Question: I'm trying to make the ScrollBar for the ScrollViewer to be always visible so it doesn't only appear when I try to scroll the text view and so the user knows that there is someting more to see.
At first, for some reason, I thought that I just have to change the color which needed brush overriding, but in reality, the ScrollBar is fading in and fading out, so either the ScrollViewer's or ScrollBar's template needs to be changed.
I found the ScrollViewer's template which I have just placed in the App.Resources section, but I don't know how to edit it so the ScrollBar is just visible all the time:
'''
<Style TargetType="ScrollViewer">
<Setter Property="HorizontalScrollMode" Value="Enabled" />
<Setter Property="VerticalScrollMode" Value="Enabled" />
<Setter Property="IsHorizontalRailEnabled" Value="True" />
<Setter Property="IsVerticalRailEnabled" Value="True" />
<Setter Property="IsTabStop" Value="False" />
<Setter Property="ZoomMode" Value="Enabled" />
<Setter Property="HorizontalContentAlignment" Value="Left"/>
<Setter Property="VerticalContentAlignment" Value="Top"/>
<Setter Property="VerticalScrollBarVisibility" Value="Visible"/>
<Setter Property="Padding" Value="0"/>
<Setter Property="BorderThickness" Value="0"/>
<Setter Property="BorderBrush" Value="Transparent"/>
<Setter Property="Background" Value="Transparent"/>
<Setter Property="Template">
<Setter.Value>
<ControlTemplate TargetType="ScrollViewer">
<Border BorderBrush="{TemplateBinding BorderBrush}" BorderThickness="{TemplateBinding BorderThickness}">
<VisualStateManager.VisualStateGroups>
<VisualStateGroup x:Name="ScrollingIndicatorStates">
<VisualStateGroup.Transitions>
<VisualTransition From="MouseIndicator" To="NoIndicator">
<Storyboard>
<FadeOutThemeAnimation TargetName="ScrollBarSeparator" BeginTime="0:0:3" />
<ObjectAnimationUsingKeyFrames Storyboard.TargetName="VerticalScrollBar"
Storyboard.TargetProperty="IndicatorMode">
<DiscreteObjectKeyFrame KeyTime="0:0:3">
<DiscreteObjectKeyFrame.Value>
<ScrollingIndicatorMode>None</ScrollingIndicatorMode>
</DiscreteObjectKeyFrame.Value>
</DiscreteObjectKeyFrame>
</ObjectAnimationUsingKeyFrames>
<ObjectAnimationUsingKeyFrames Storyboard.TargetName="HorizontalScrollBar"
Storyboard.TargetProperty="IndicatorMode">
<DiscreteObjectKeyFrame KeyTime="0:0:3">
<DiscreteObjectKeyFrame.Value>
<ScrollingIndicatorMode>None</ScrollingIndicatorMode>
</DiscreteObjectKeyFrame.Value>
</DiscreteObjectKeyFrame>
</ObjectAnimationUsingKeyFrames>
</Storyboard>
</VisualTransition>
<VisualTransition From="TouchIndicator" To="NoIndicator">
<Storyboard>
<FadeOutThemeAnimation TargetName="ScrollBarSeparator" />
<ObjectAnimationUsingKeyFrames Storyboard.TargetName="VerticalScrollBar"
Storyboard.TargetProperty="IndicatorMode">
<DiscreteObjectKeyFrame KeyTime="0:0:0.5">
<DiscreteObjectKeyFrame.Value>
<ScrollingIndicatorMode>None</ScrollingIndicatorMode>
</DiscreteObjectKeyFrame.Value>
</DiscreteObjectKeyFrame>
</ObjectAnimationUsingKeyFrames>
<ObjectAnimationUsingKeyFrames Storyboard.TargetName="HorizontalScrollBar"
Storyboard.TargetProperty="IndicatorMode">
<DiscreteObjectKeyFrame KeyTime="0:0:0.5">
<DiscreteObjectKeyFrame.Value>
<ScrollingIndicatorMode>None</ScrollingIndicatorMode>
</DiscreteObjectKeyFrame.Value>
</DiscreteObjectKeyFrame>
</ObjectAnimationUsingKeyFrames>
</Storyboard>
</VisualTransition>
</VisualStateGroup.Transitions>
<VisualState x:Name="NoIndicator">
<Storyboard>
<FadeOutThemeAnimation TargetName="ScrollBarSeparator" />
</Storyboard>
</VisualState>
<VisualState x:Name="TouchIndicator">
<Storyboard>
<FadeInThemeAnimation TargetName="ScrollBarSeparator" />
<ObjectAnimationUsingKeyFrames Storyboard.TargetName="VerticalScrollBar"
Storyboard.TargetProperty="IndicatorMode"
Duration="0">
<DiscreteObjectKeyFrame KeyTime="0">
<DiscreteObjectKeyFrame.Value>
<ScrollingIndicatorMode>TouchIndicator</ScrollingIndicatorMode>
</DiscreteObjectKeyFrame.Value>
</DiscreteObjectKeyFrame>
</ObjectAnimationUsingKeyFrames>
<ObjectAnimationUsingKeyFrames Storyboard.TargetName="HorizontalScrollBar"
Storyboard.TargetProperty="IndicatorMode"
Duration="0">
<DiscreteObjectKeyFrame KeyTime="0">
<DiscreteObjectKeyFrame.Value>
<ScrollingIndicatorMode>TouchIndicator</ScrollingIndicatorMode>
</DiscreteObjectKeyFrame.Value>
</DiscreteObjectKeyFrame>
</ObjectAnimationUsingKeyFrames>
</Storyboard>
</VisualState>
<VisualState x:Name="MouseIndicator">
<Storyboard>
<FadeInThemeAnimation TargetName="ScrollBarSeparator" />
<ObjectAnimationUsingKeyFrames Storyboard.TargetName="VerticalScrollBar"
Storyboard.TargetProperty="IndicatorMode"
Duration="0">
<DiscreteObjectKeyFrame KeyTime="0">
<DiscreteObjectKeyFrame.Value>
<ScrollingIndicatorMode>MouseIndicator</ScrollingIndicatorMode>
</DiscreteObjectKeyFrame.Value>
</DiscreteObjectKeyFrame>
</ObjectAnimationUsingKeyFrames>
<ObjectAnimationUsingKeyFrames Storyboard.TargetName="HorizontalScrollBar"
Storyboard.TargetProperty="IndicatorMode"
Duration="0">
<DiscreteObjectKeyFrame KeyTime="0">
<DiscreteObjectKeyFrame.Value>
<ScrollingIndicatorMode>MouseIndicator</ScrollingIndicatorMode>
</DiscreteObjectKeyFrame.Value>
</DiscreteObjectKeyFrame>
</ObjectAnimationUsingKeyFrames>
</Storyboard>
</VisualState>
</VisualStateGroup>
</VisualStateManager.VisualStateGroups>
<Grid Background="{TemplateBinding Background}">
<Grid.ColumnDefinitions>
<ColumnDefinition Width="*"/>
<ColumnDefinition Width="Auto"/>
</Grid.ColumnDefinitions>
<Grid.RowDefinitions>
<RowDefinition Height="*"/>
<RowDefinition Height="Auto"/>
</Grid.RowDefinitions>
<ScrollContentPresenter x:Name="ScrollContentPresenter"
Grid.RowSpan="2"
Grid.ColumnSpan="2"
ContentTemplate="{TemplateBinding ContentTemplate}"
Margin="{TemplateBinding Padding}" />
<ScrollBar x:Name="VerticalScrollBar"
Grid.Column="1"
IsTabStop="False"
Maximum="{TemplateBinding ScrollableHeight}"
Orientation="Vertical"
Visibility="{TemplateBinding ComputedVerticalScrollBarVisibility}"
Value="{TemplateBinding VerticalOffset}"
ViewportSize="{TemplateBinding ViewportHeight}"
HorizontalAlignment="Right"/>
<ScrollBar x:Name="HorizontalScrollBar"
IsTabStop="False"
Maximum="{TemplateBinding ScrollableWidth}"
Orientation="Horizontal"
Grid.Row="1"
Visibility="{TemplateBinding ComputedHorizontalScrollBarVisibility}"
Value="{TemplateBinding HorizontalOffset}"
ViewportSize="{TemplateBinding ViewportWidth}" />
<!-- Change the opacity below, to zero. otherwise, the right and bottom border end up showing up as a single pixel lit on the screen even if the scroll is disabled. -->
<Border x:Name="ScrollBarSeparator"
Grid.Row="1"
Grid.Column="1"
Opacity="0"
BorderThickness="0,0,1,1"
Background="{StaticResource ScrollBarTrackBackgroundThemeBrush}"
BorderBrush="{StaticResource ScrollBarTrackBorderThemeBrush}" />
</Grid>
</Border>
</ControlTemplate>
</Setter.Value>
</Setter>
</Style>
'''
I tried deleting various parts of the code, but, in result, the ScrollBar just disappears altogether.

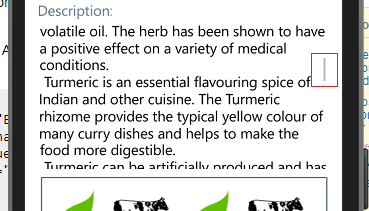
Answer: > To achieve expected result you need to change style of as scrollviewer is made of scrollbar.
'''
<x:Double x:Key="ScrollBarMinThemeWidth">7</x:Double>
<x:Double x:Key="ScrollBarMinThemeHeight">7</x:Double>
<x:Double x:Key="ScrollBarPanningThumbThemeHeight">2.4</x:Double>
<x:Double x:Key="ScrollBarPanningThumbThemeWidth">2.4</x:Double>
<Style TargetType="ScrollBar">
<Setter Property="MinWidth" Value="{ThemeResource ScrollBarMinThemeWidth}"/>
<Setter Property="MinHeight" Value="{ThemeResource ScrollBarMinThemeHeight}"/>
<Setter Property="Background" Value="Transparent"/>
<Setter Property="Foreground" Value="Transparent"/>
<Setter Property="BorderBrush" Value="Transparent"/>
<Setter Property="IsTabStop" Value="False"/>
<Setter Property="Template">
<Setter.Value>
<ControlTemplate TargetType="ScrollBar">
<Grid x:Name="Root" Background="Red">
<VisualStateManager.VisualStateGroups>
<VisualStateGroup x:Name="CommonStates">
<VisualState x:Name="Normal"/>
<VisualState x:Name="PointerOver"/>
<VisualState x:Name="Disabled">
<Storyboard>
<DoubleAnimation Duration="0" To="0.5" Storyboard.TargetProperty="Opacity" Storyboard.TargetName="Root"/>
</Storyboard>
</VisualState>
</VisualStateGroup>
<VisualStateGroup x:Name="ScrollingIndicatorStates">
<VisualState x:Name="TouchIndicator">
<!--<Storyboard>
<FadeInThemeAnimation Storyboard.TargetName="HorizontalPanningRoot"/>
<FadeInThemeAnimation Storyboard.TargetName="VerticalPanningRoot"/>
</Storyboard>-->
</VisualState>
<VisualState x:Name="MouseIndicator"/>
<VisualState x:Name="NoIndicator">
<!--<Storyboard>
<FadeOutThemeAnimation BeginTime="0" Storyboard.TargetName="HorizontalPanningRoot"/>
<FadeOutThemeAnimation BeginTime="0" Storyboard.TargetName="VerticalPanningRoot"/>
</Storyboard>-->
</VisualState>
</VisualStateGroup>
</VisualStateManager.VisualStateGroups>
<Grid x:Name="HorizontalPanningRoot" MinWidth="53">
<Rectangle x:Name="HorizontalPanningThumb" AutomationProperties.AccessibilityView="Raw" Fill="{ThemeResource ScrollBarPanningBackgroundThemeBrush}" HorizontalAlignment="Left" Height="{ThemeResource ScrollBarPanningThumbThemeHeight}" MinWidth="{ThemeResource ScrollBarMinThemeWidth}"/>
</Grid>
<Grid x:Name="VerticalPanningRoot" MinHeight="53">
<Rectangle x:Name="VerticalPanningThumb" AutomationProperties.AccessibilityView="Raw" Fill="{ThemeResource ScrollBarPanningBackgroundThemeBrush}" MinHeight="{ThemeResource ScrollBarMinThemeHeight}" VerticalAlignment="Top" Width="{ThemeResource ScrollBarPanningThumbThemeWidth}"/>
</Grid>
</Grid>
</ControlTemplate>
</Setter.Value>
</Setter>
</Style>
<ScrollViewer Height="300" Margin="30" ScrollViewer.VerticalScrollMode="Enabled" ScrollViewer.HorizontalScrollBarVisibility="Disabled" ScrollViewer.VerticalScrollBarVisibility="Visible">
<TextBlock FontSize="20" TextWrapping="Wrap" Text="Lorem ipsum dolor sit amet, consectetuer adipiscing elit, sed diam nonummy nibh euismod tincidunt ut laoreet dolore magna aliquam erat volutpat. Ut wisi enim ad minim veniam, quis nostrud exerci tation ullamcorper suscipit lobortis nisl ut aliquip ex ea commodo consequat. Duis autem vel eum quinta decima. Eodem modo typi, qui nunc nobis videntur parum clari, fiant sollemnes in futurum."/>
</ScrollViewer>
'''